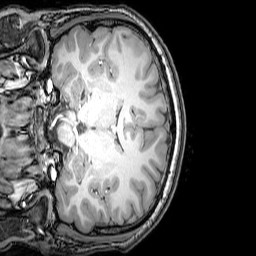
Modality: T1w
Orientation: coronal
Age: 21
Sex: male
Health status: healthy
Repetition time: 0.081 s
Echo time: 0.037 s